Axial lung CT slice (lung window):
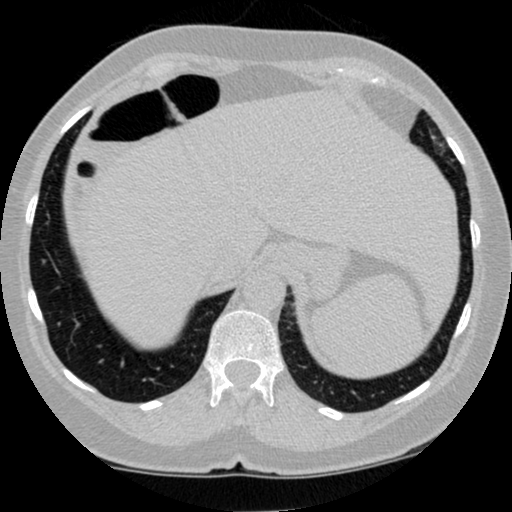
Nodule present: no